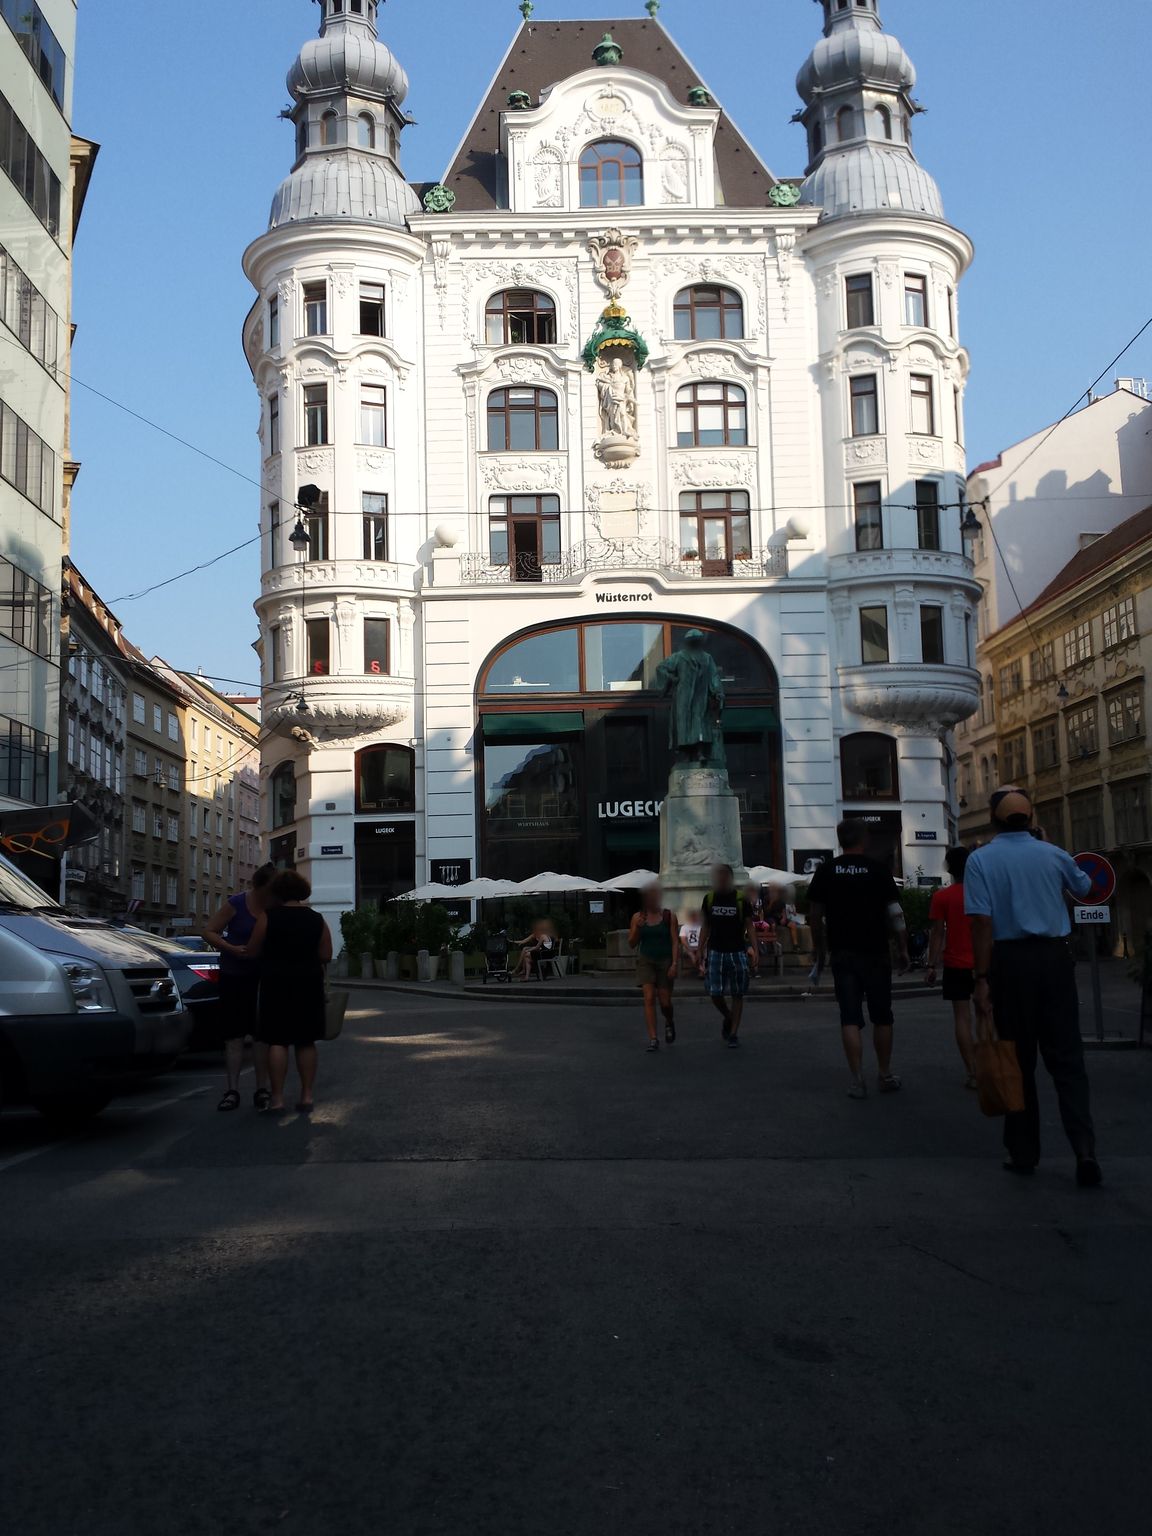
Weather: clear
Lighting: day
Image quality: good
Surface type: walking surface
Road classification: cycleway, living_street
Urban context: urban centre
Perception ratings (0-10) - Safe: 4.2, Lively: 9.25, Beautiful: 5.28, Boring: 3.36, Depressing: 7.87, Wealthy: 8.16